Field crop: tomato
Growth stage: 2
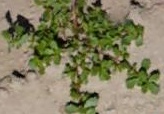
Species: portulaca